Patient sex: M
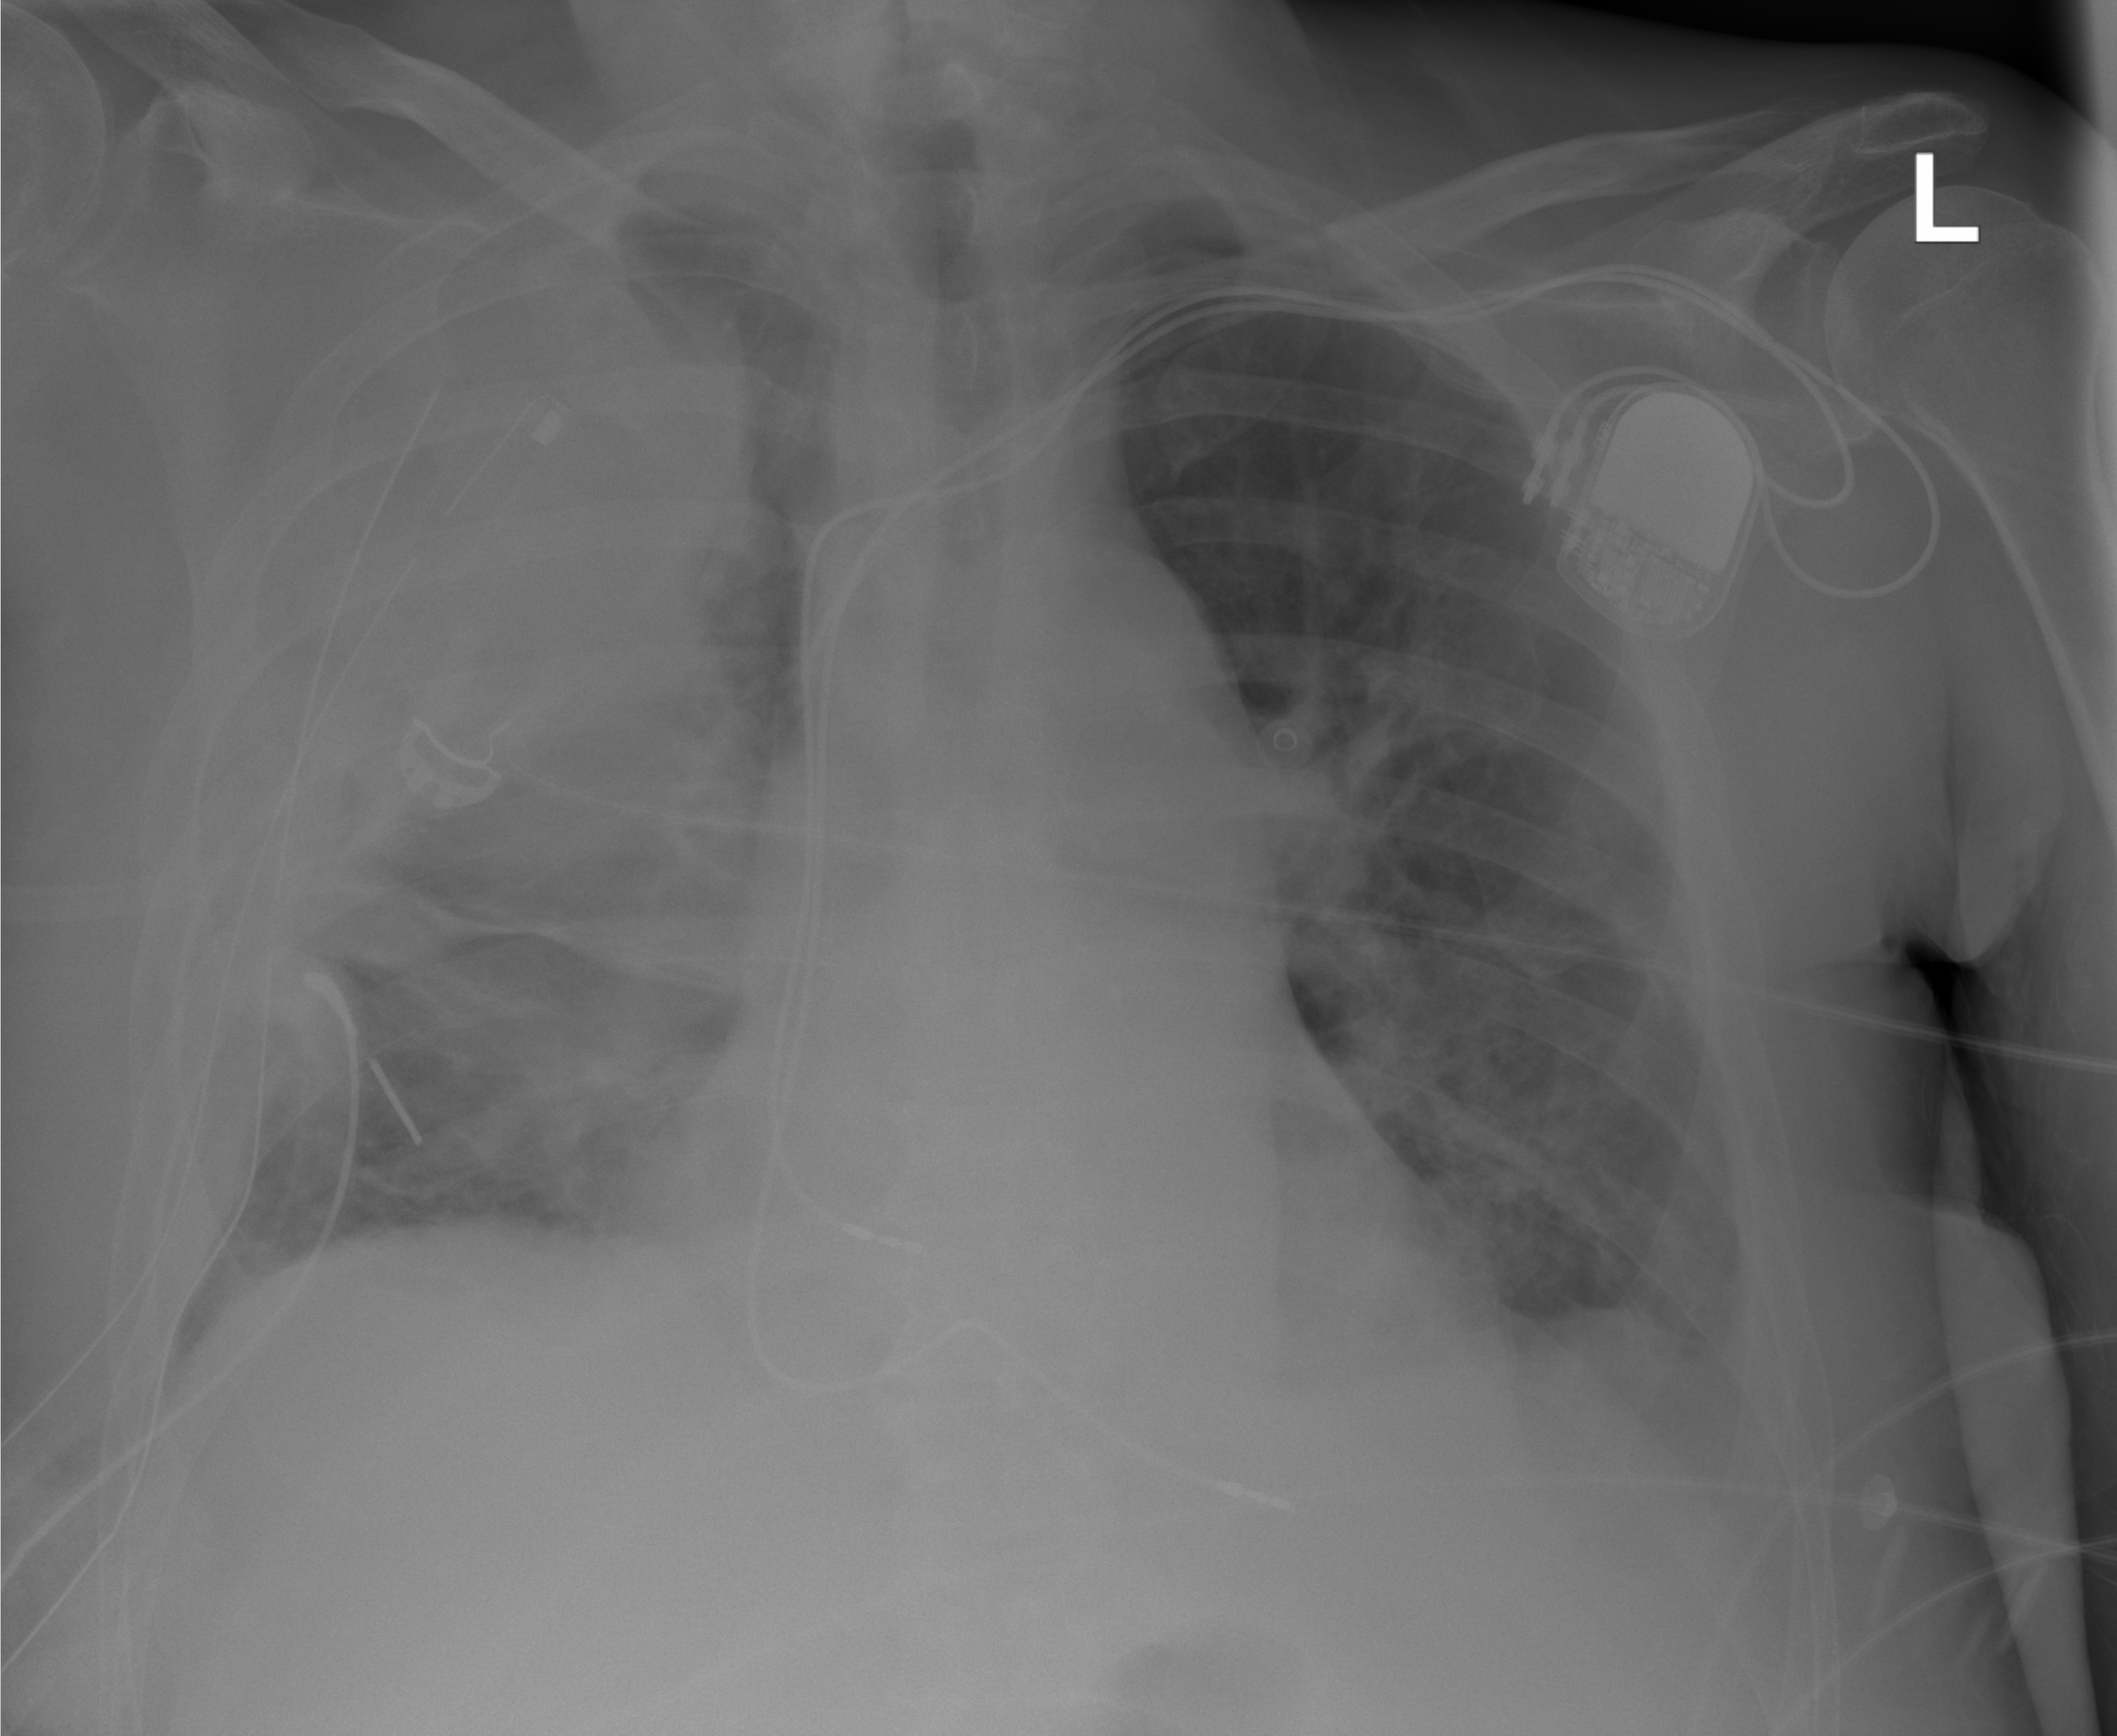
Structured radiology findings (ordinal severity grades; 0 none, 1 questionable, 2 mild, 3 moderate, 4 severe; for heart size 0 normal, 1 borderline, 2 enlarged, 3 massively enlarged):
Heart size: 0
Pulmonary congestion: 2
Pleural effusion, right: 3
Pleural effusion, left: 0
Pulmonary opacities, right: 3
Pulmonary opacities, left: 2
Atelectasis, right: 3
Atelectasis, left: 2